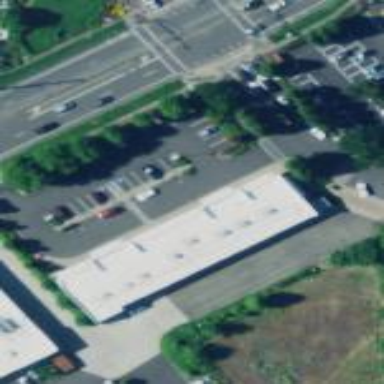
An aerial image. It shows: Commercial building.